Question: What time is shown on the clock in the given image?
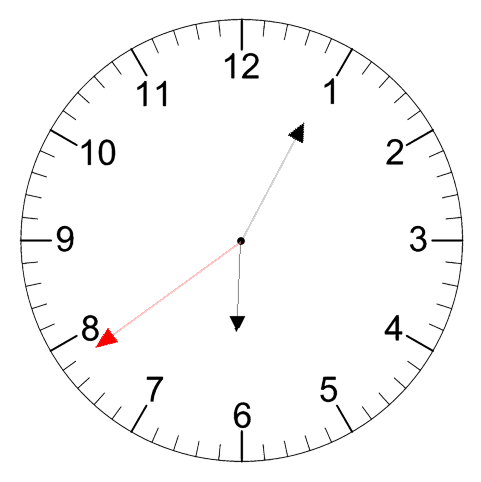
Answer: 06:04:39